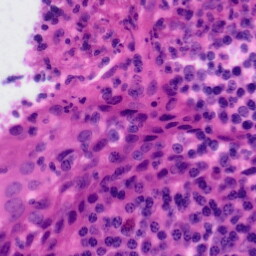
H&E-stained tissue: Tonsil